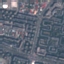
Land use / land cover class: Residential